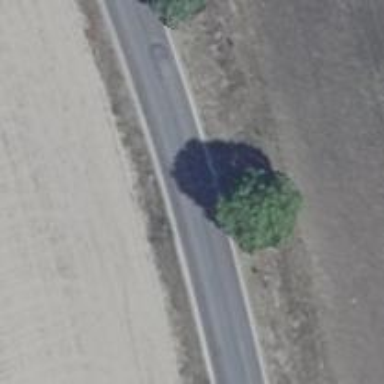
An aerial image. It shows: Secondary road with asphalt surface.